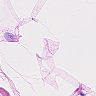
Metastatic tissue present: no